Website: macys
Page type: payment
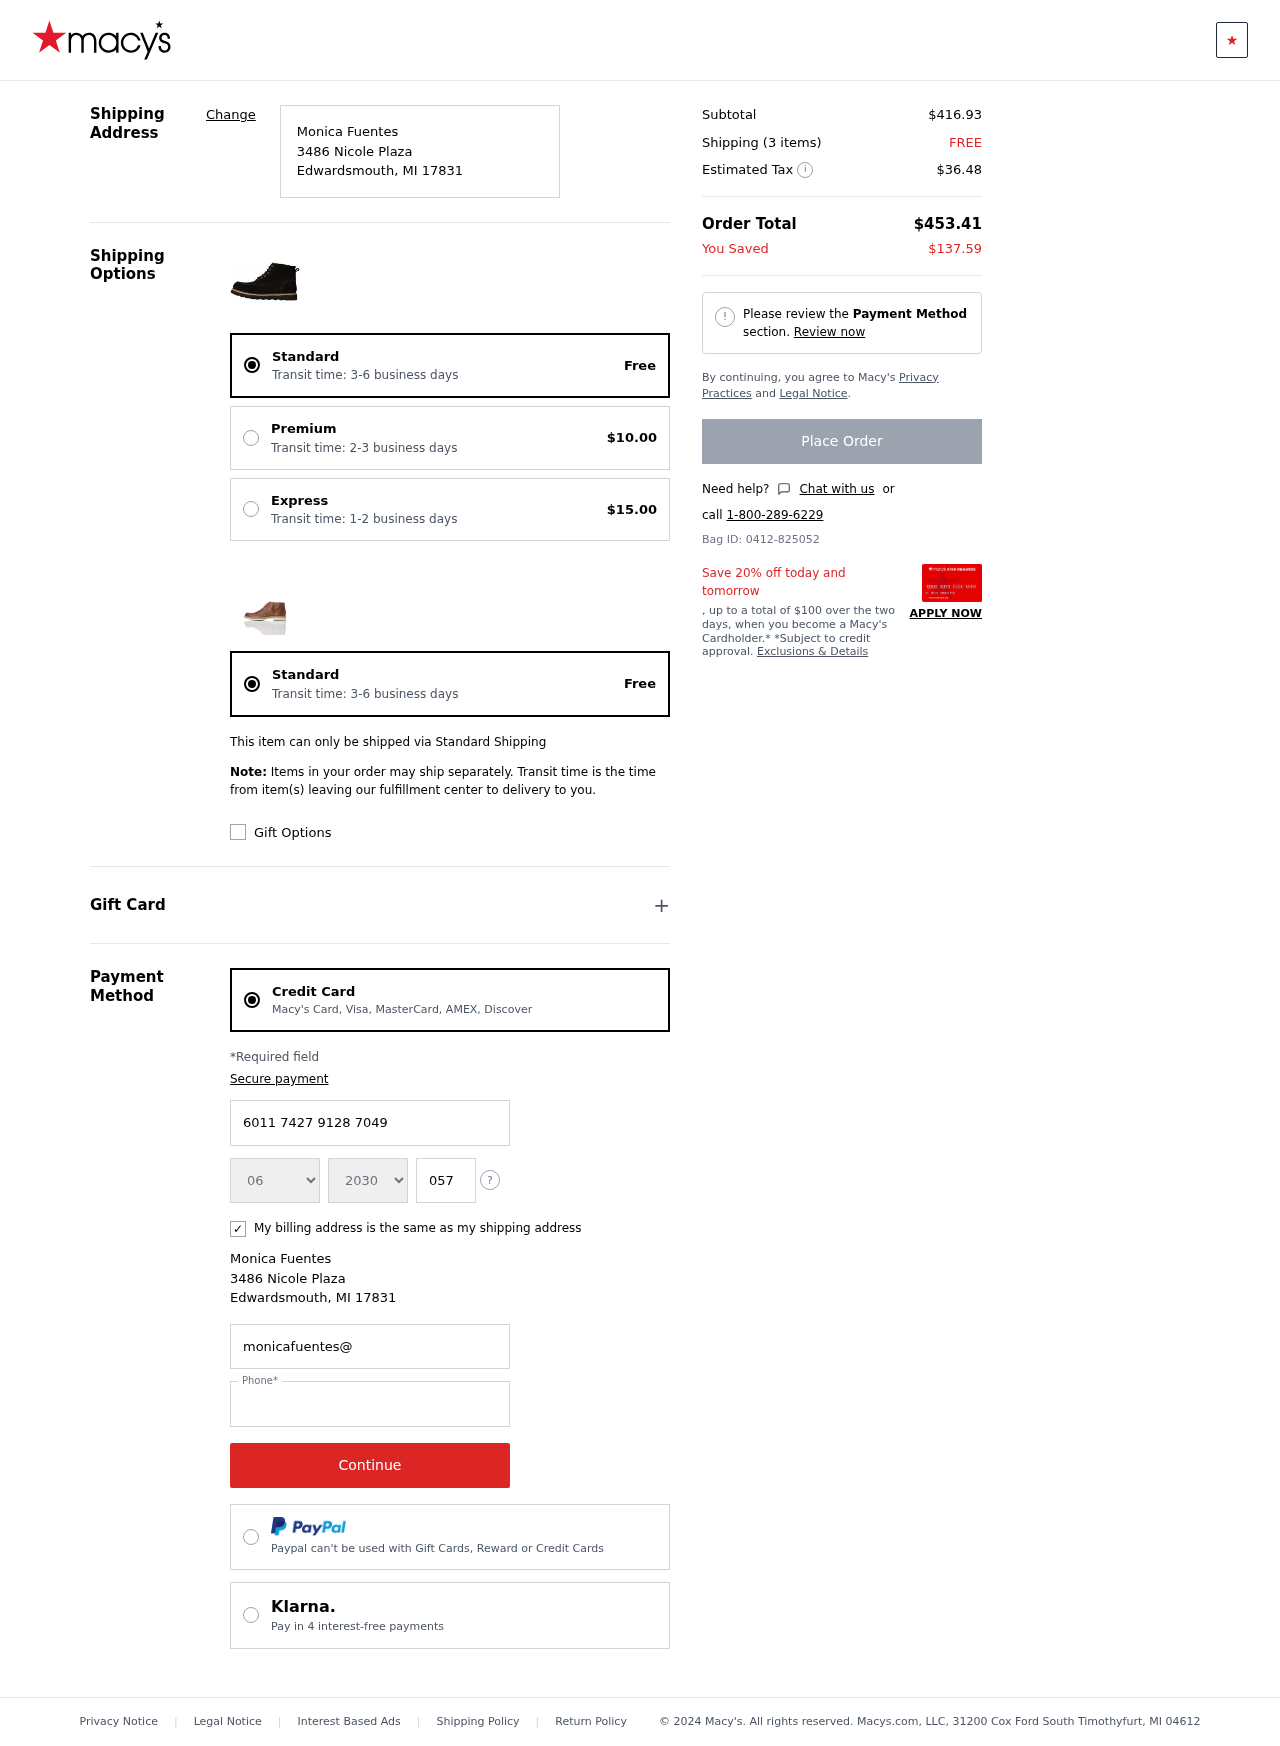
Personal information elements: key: PII_CARD_CVV
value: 057
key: PII_CARD_EXPIRY_MONTH
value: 06
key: PII_CARD_EXPIRY_YEAR
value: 30
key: PII_CARD_NUMBER
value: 6011 7427 9128 7049
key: PII_CITY
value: Edwardsmouth
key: PII_EMAIL
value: monicafuentes@yahoo.com
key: PII_FULLNAME
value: Monica Fuentes
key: PII_PHONE
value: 5843161766
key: PII_POSTCODE
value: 17831
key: PII_STATE_ABBR
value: MI
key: PII_STREET
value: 3486 Nicole Plaza
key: PII_FULLNAME2
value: Monica Fuentes
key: PII_CITY2
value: Edwardsmouth
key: PII_STATE_ABBR2
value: MI
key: PII_POSTCODE_FULL
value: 17831
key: PII_POSTCODE_NUMERIC
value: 17831
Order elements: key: ORDER_DELIVERY_DATE
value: Transit time: 3-6 business days
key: ORDER_SHIPPING_STANDARD
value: Free
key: ORDER_SHIPPING_PREMIUM
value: $10.00
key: ORDER_SHIPPING_EXPRESS
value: $15.00
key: ORDER_DELIVERY_DATE2
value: Transit time: 3-6 business days
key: ORDER_SHIPPING_STANDARD2
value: Free
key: ORDER_SUBTOTAL
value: $416.93
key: ORDER_NUM_ITEMS
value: Shipping (3 items)
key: ORDER_SHIPPING_COST
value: FREE
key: ORDER_TAX
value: $36.48
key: ORDER_TOTAL
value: $453.41
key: ORDER_SAVINGS
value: $137.59
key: ORDER_ID
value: Bag ID: 0412-825052